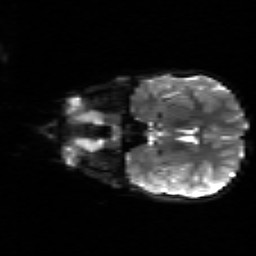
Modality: sbref
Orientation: coronal
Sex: female
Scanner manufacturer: siemens
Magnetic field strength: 3 T
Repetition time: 5 s
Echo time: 0.071 s